Question: Suppose i need to place a 'UIView' of size '320 x 376' onto my Window?
How can i control this from the Interface Builder?
Image below shows how to do it visually

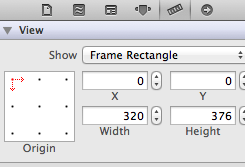
Answer: Go into the size Inspector (In Xcode 4, it's Command-Option-5; the icon is a ruler). From there you can type in a size.